Question: I have a conceptual question regarding ASP.NET MVC 4 and Entity Framework.
First, lets take a look at my model:
This all ads up to one device. One device has a category, a manufacturer, a status and 0..n comments to it. This is stripped down. I did not want to go overboard with complexity, while learning MVC. So lets just focus on 'Device' and 'Category' while ignoring things like Repository and Unit of Work patterns.
After I had set this up, and the scaffolding did its magic, the view generated only showed the 'Name' property of the device.
My plan is, that while creating or updating a device the user (not admin) can only choose from categories already existant. Hence a Dropdownlist.
For this I have created a ViewModel:
'''
public class DeviceEditViewModel
{
public Device dev { get; set; }
public int? SelectedManufactor { set; get; }
public IEnumerable<SelectListItem> Manufactors { get; set; }
public int? SelectedCategory { set; get; }
public IEnumerable<SelectListItem> CategoriesListItems { get; set; }
}
'''
The GET Edit Method looks like this:
'''
public ActionResult Edit(int? id)
{
if (id == null)
{
return new HttpStatusCodeResult(HttpStatusCode.BadRequest);
}
var device = db.Devices.Find(id);
var vm = new DeviceEditViewModel
{
dev = device,
Categories = db.Categories.ToList().Select(x => new SelectListItem
{
Value = x.ID.ToString(),
Text = x.Name,
Selected = x == device.Category
})
};
return View(vm);
}
'''
Here comes my first problem: The generated dropdownlist does not fetch the actual category of the device. So how I do I select the actual category as the selected value?
Second, how to I inject this selected ListItem as the category of the device model when I hit the save button and how does this reflect in the post method, which looks like this:
'''
//Edited to reflect answer
public ActionResult Edit(DeviceEditViewModel editViewModel)
{
if (ModelState.IsValid)
{
Device device = editViewModel.dev;
if (editViewModel.SelectedCategory != null)
{
Category selectedCat = db.Categories.Single(x => x.ID == editViewModel.SelectedCategory.Value);
device.Category = selectedCat;
}
db.Entry(device).State = EntityState.Modified;
db.SaveChanges();
return RedirectToAction("Index");
}
return View(editViewModel);
}
'''
This is the DropDownList part of my view:
'''
<div class="control-group">
@Html.LabelFor(model => model.dev.Category, new { @class = "control-label" })
<div class="controls">
@Html.DropDownListFor(x => x.CategoriesListItems, Model.CategoriesListItems)
@Html.ValidationMessageFor(model => model.dev.Category, null, new { @class = "help-inline" })
</div>
</div>
'''
The problem which remains, lies in the POST method. I have written it a bit longer to be able to debug it better. The actual issue is:
Device gets updated with a category, but after the 'db.SaveChanges()' call it does not get written to the database.
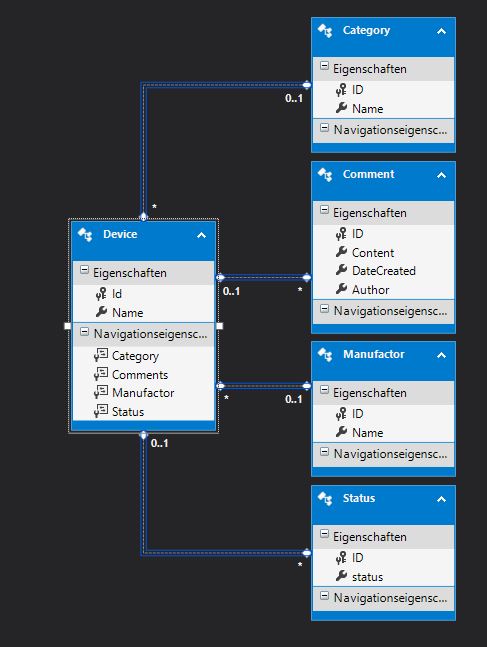
Answer: First modify you ViewModel so that it can contain the selected value:
'''
public class DeviceEditViewModel
{
public Device dev { get; set; }
public IEnumerable<SelectListItem> Manufactors { get; set; }
public int? SelectedCategory { set; get; }
public IEnumerable<SelectListItem> Categories { get; set; }
public IEnumerable<SelectListItem> Status { get; set; }
}
'''
Second:
In the View bind the SelectedCategory so that it can posted:
'''
@Html.DropDownListFor(m => m.SelectedCategory, m.Categories)
'''
or use this
'''
@Html.DropDownListFor(m => m.SelectedCategory, new SelectList(m.Categories, "ValuePropertyName", "TextPropertyName"))
'''
And Post the ViewModel to the Edit not the Device:
'''
[HttpPost]
[ValidateAntiForgeryToken]
public ActionResult Edit(DeviceEditViewModel devm)
{
if (ModelState.IsValid)
{
devm.device.CategoryId = devm.SelectedCategory; // <- Main thing to do
db.Entry(devm.device).State = EntityState.Modified;
db.SaveChanges();
return RedirectToAction("Index");
}
return View(devm);
}
'''